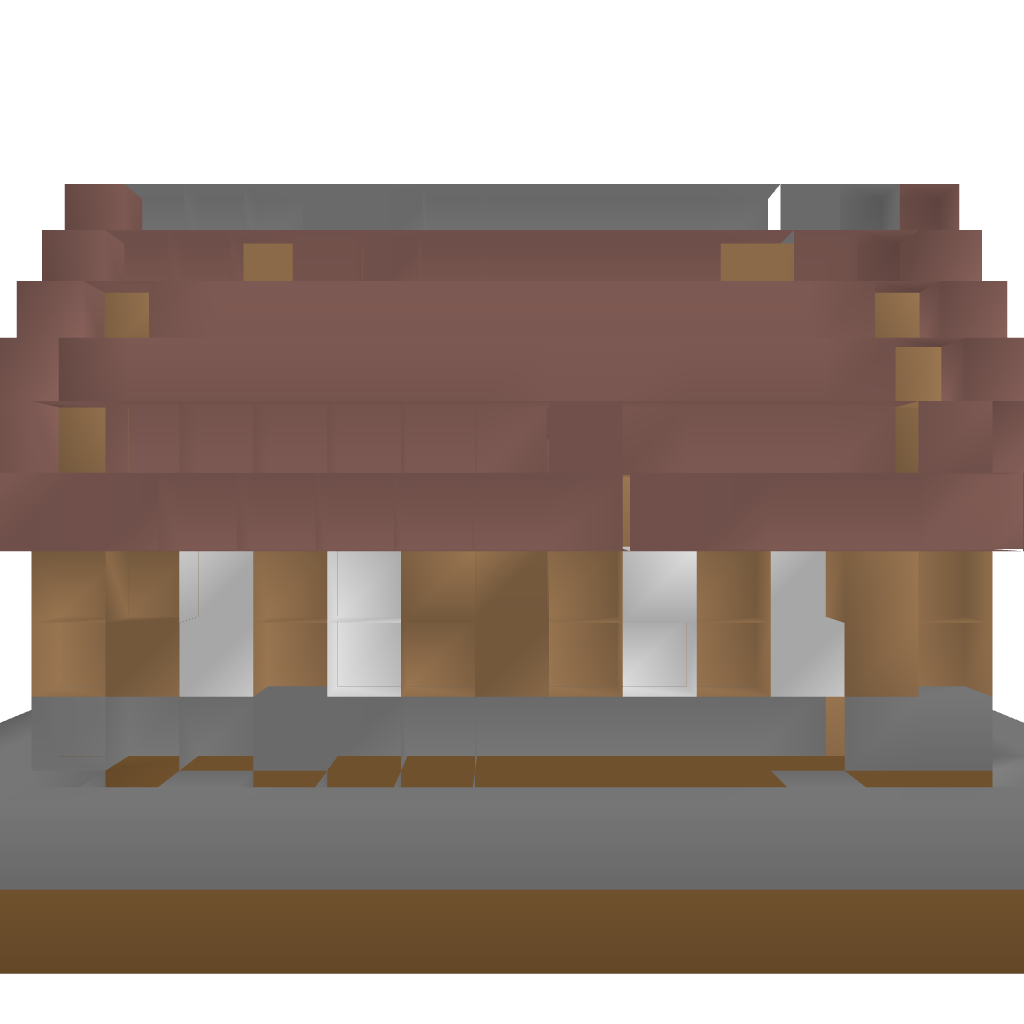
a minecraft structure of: Survival Home 2 bad low quality